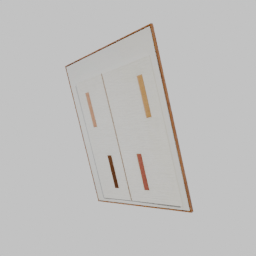
Label: decoration